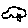
Label: car